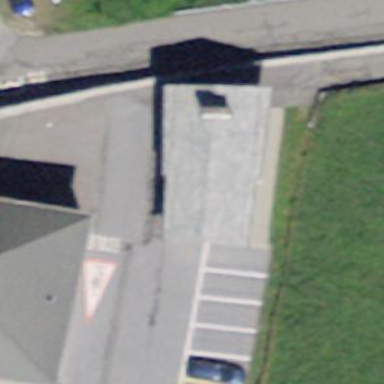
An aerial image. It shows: Chapel building.